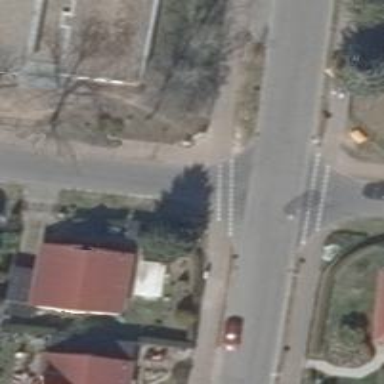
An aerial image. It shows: Road with "give way" sign.